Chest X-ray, PA view. Patient: 63 years old, sex F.
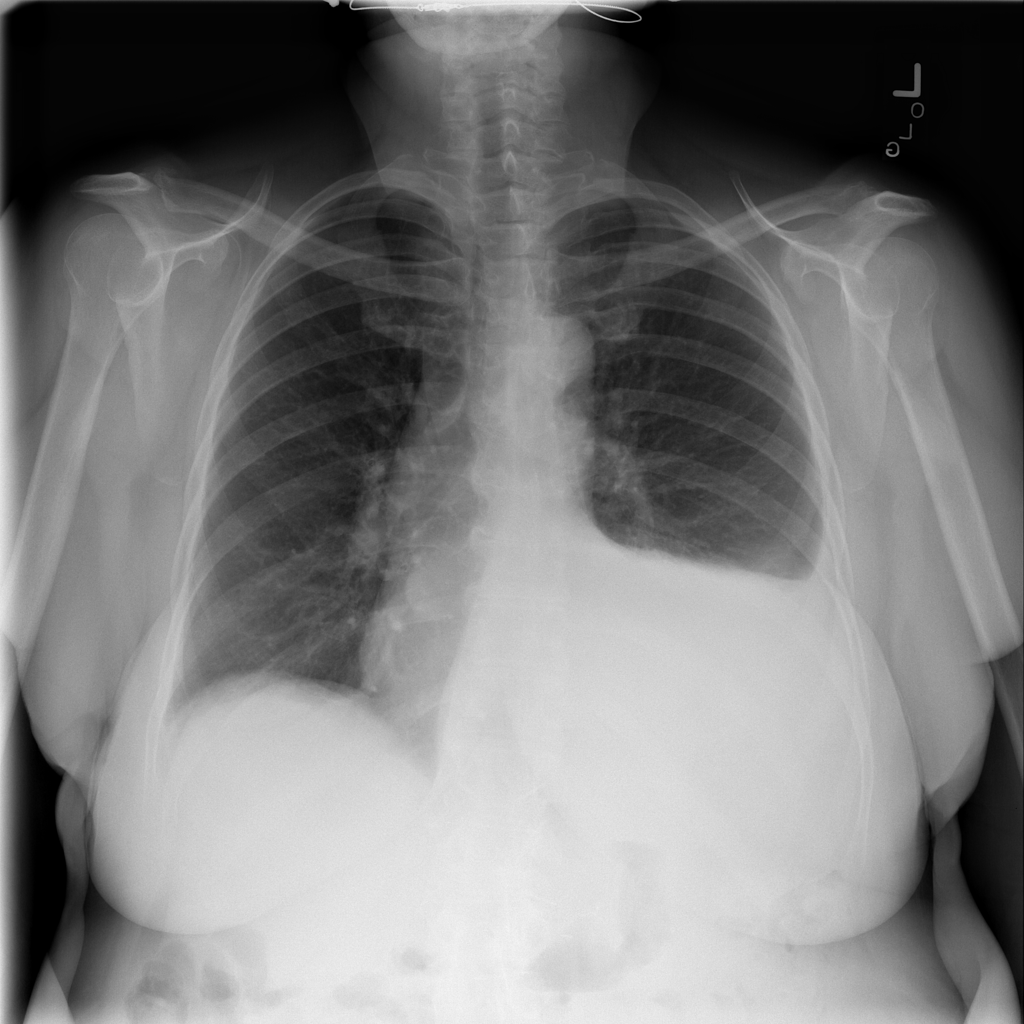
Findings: Effusion